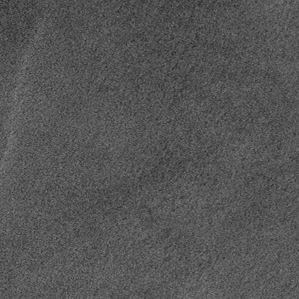
Label: frost